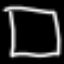
Label: square